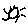
Label: sun